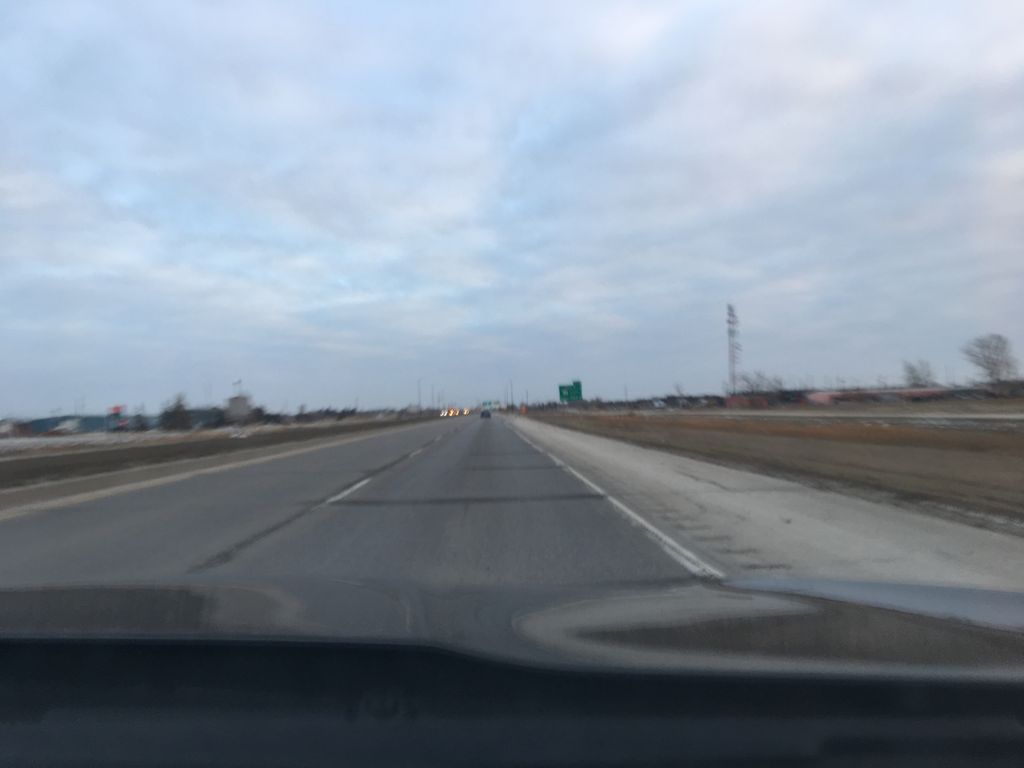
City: winnipeg